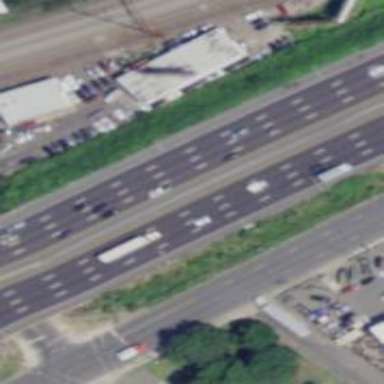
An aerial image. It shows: Asphalt motorway.